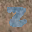
Label: 2